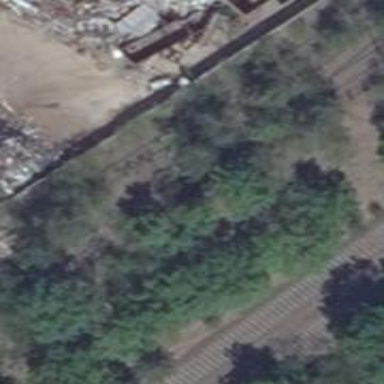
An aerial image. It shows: Unused railway yard.